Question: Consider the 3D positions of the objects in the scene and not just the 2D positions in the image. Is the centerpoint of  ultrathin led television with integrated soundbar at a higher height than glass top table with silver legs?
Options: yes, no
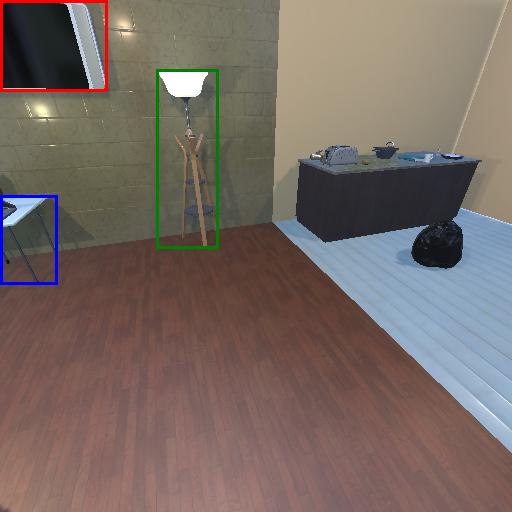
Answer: yes